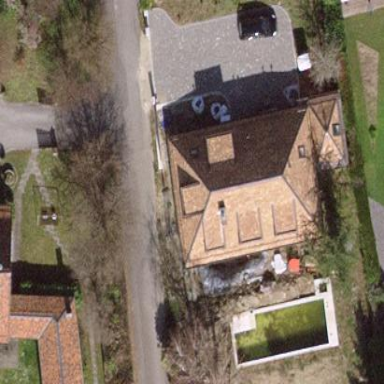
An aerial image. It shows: Simple house.